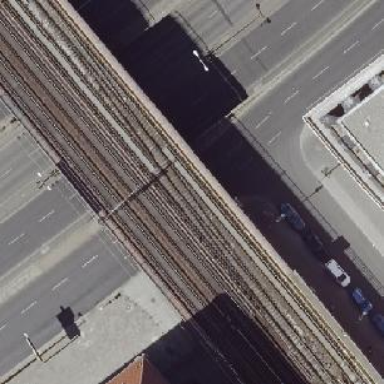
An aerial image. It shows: Bridge carrying electrified light rail track.